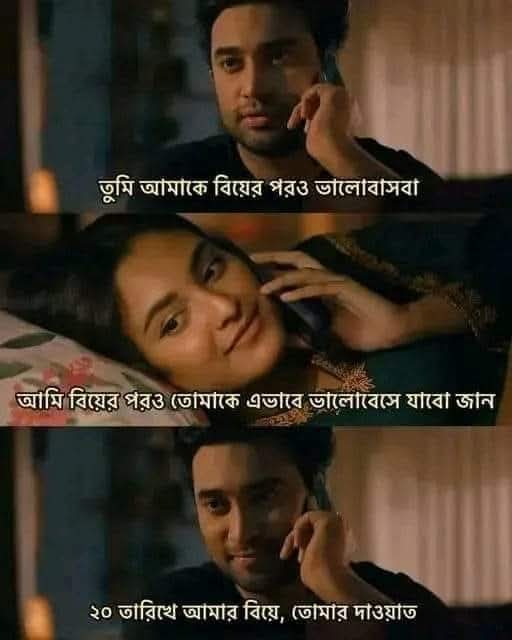
Text: তুমি আমাকে বিয়ের পরও ভালোবাসবা
আমি বিয়ের পরও তোমাকে এভাবে ভালোবেসে যাবো জান
২০ তারিখে আমার বিয়ে, তোমার দাওয়াত
Label: Non Hate